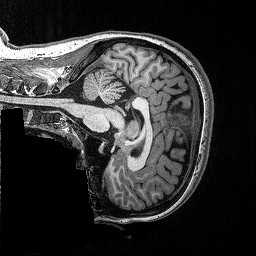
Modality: T1w
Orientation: sagittal
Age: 26
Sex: female
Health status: healthy
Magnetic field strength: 3 T
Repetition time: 2.53 s
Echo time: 0.00331 s